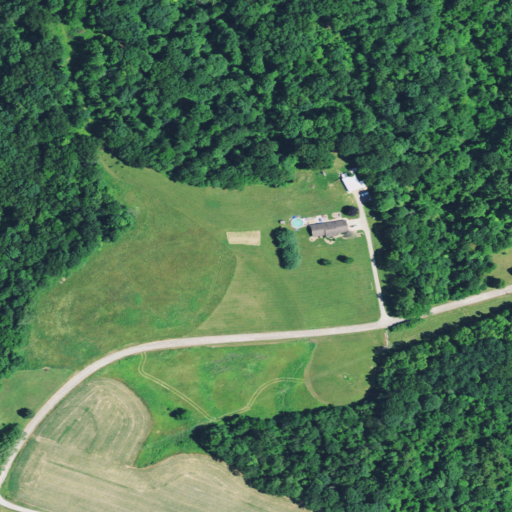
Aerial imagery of ridge(s) in Ohio named Virginia Ridge containing deciduous forest, pasture, open development, grassland, and low intensity development